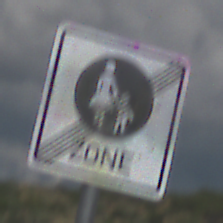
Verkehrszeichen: EndeFussgaengerzone
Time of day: Midday
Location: Outdoor (Nature)
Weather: PartlyCloudy
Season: NotSpecified
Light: Natural